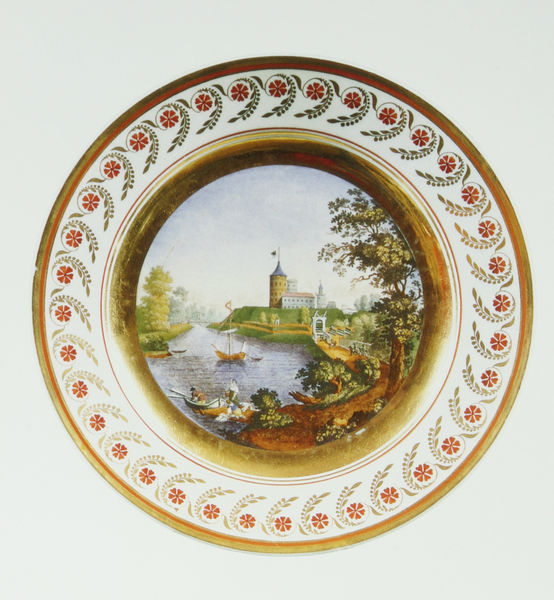
Titel: Teller mit Blick auf die Festung Bip in Pawlowsk
Standort: St. Petersburg
Institution: Schloss Pawlowsk
Schlagwörter: baum, blau, blätter, gemälde, himmel, mann, wasser, weiß, wolken, bäume, fluss, gelb, grün, landschaft, menschen, see, stadt, ufer, blume, blumen, braun, frau, grau, männer, strasse, blüte, blüten, dach, gebäude, gras, haus, rot, schloss, weg, wiese, muster, ornament, barock, rahmen, teller, bild, spiegel, baumstamm, horizont, hügel, natur, brücke, busch, büsche, kanal, kirche, land, gold, blatt, pflanzen, wald, boot, boote, kreis, pferd, pferde, ruder, rund, runf, turm, schiff, schiffe, segel, segelschiffe, fahne, fischer, flagge, ähre, kutsche, rand, dekoration, jugendstil, jaune, marron, vert, dekor, ornamente, verzierung, tor, bemalt, segeln, burg, blumenmuster, motiv, porzellan, ringe, torbogen, festung, geschirr, blanc, kreise, biedermeier, maison, lac, vue, floral, rouge, ähren, fenetre, goldrand, assiette, fleurs, porcelaine, kunsthandwerk, arbre, ciel, nature, paysage, peinture, vertiefung, fleur, fleuve, eau, ville, angler, zinne, bleu, riviere, angeln, ile, bott, chateau, arbres, pont, moyen age, chemin, drapeau, cercle, motif, allemagne, tour, peche, pecheur, dore, feuilles, plat, porcellaine, sevres, vaisselle, ceramique, enluminure, barque, häuswer, dorure, rond, bateau, miniature, arts décoratifs, batteau, bordunre, bordure, centre, champêtre, fayence, fort, fortification, frise, rahmn, rivages, berge, or, rouges, abre, fleures, wald see, bucolique, berges, schmuckteller, präsentierteller, peitnure, levis, doree, châteai, chamin